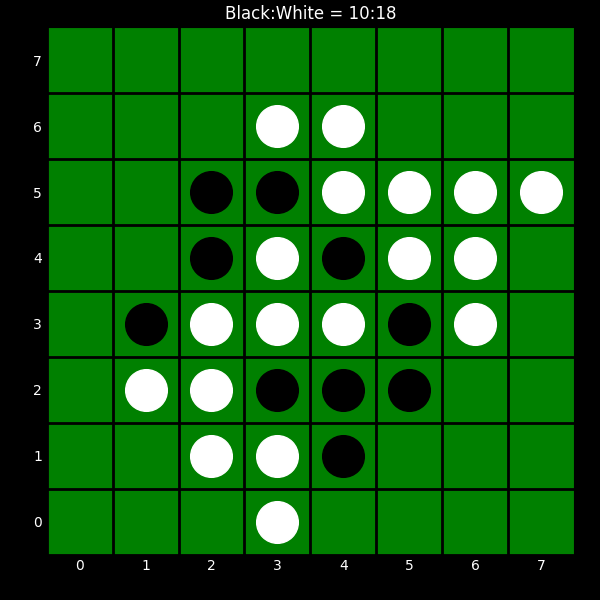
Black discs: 10
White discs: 18